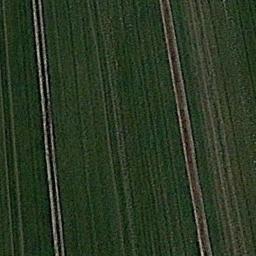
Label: meadow